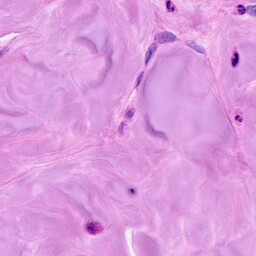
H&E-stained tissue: Breast